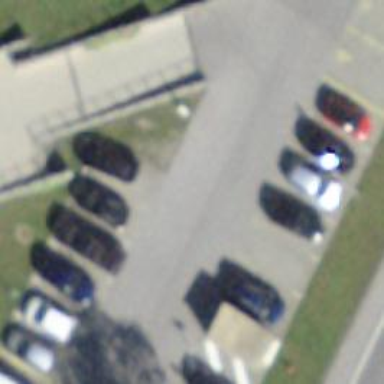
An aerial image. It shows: Parking area.